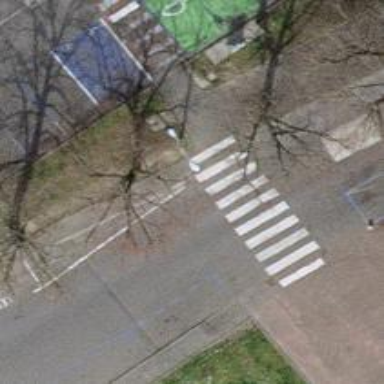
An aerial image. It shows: Asphalt sidewalk leading to public transport platform.